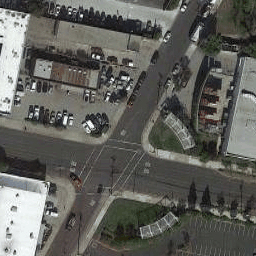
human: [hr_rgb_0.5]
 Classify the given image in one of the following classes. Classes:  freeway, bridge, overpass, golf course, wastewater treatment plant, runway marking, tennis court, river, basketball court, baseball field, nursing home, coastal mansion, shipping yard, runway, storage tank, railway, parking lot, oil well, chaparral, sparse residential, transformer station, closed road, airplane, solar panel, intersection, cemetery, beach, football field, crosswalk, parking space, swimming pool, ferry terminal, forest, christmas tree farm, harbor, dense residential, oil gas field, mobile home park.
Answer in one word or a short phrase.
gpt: intersection